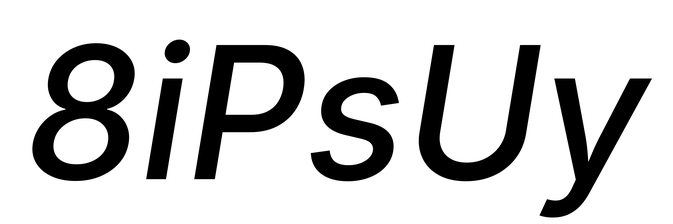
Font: Inter-Italic_Medium_Italic